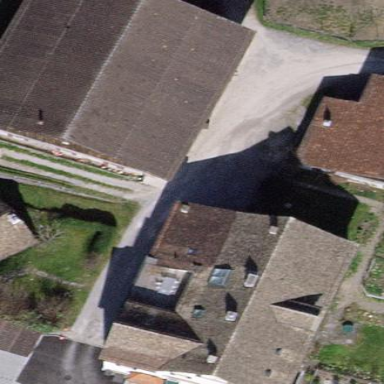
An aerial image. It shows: Gabled building with grey roof.